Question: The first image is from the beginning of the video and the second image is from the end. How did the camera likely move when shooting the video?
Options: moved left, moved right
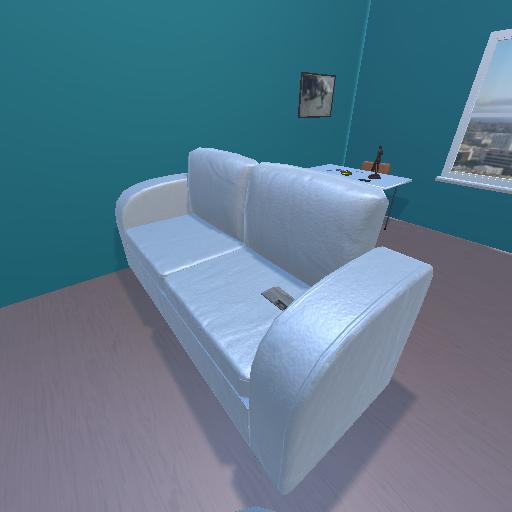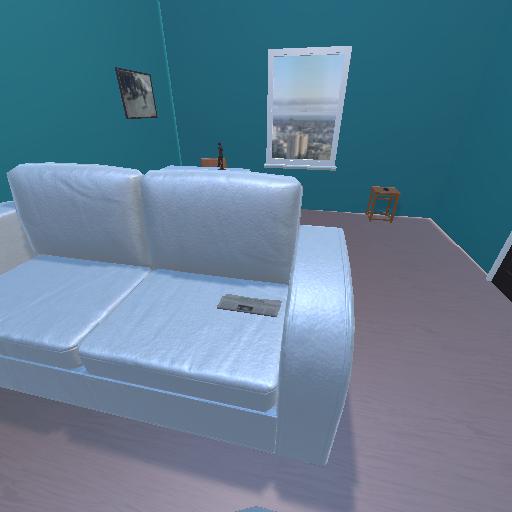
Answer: moved left